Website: bh-photo
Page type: store-pickup
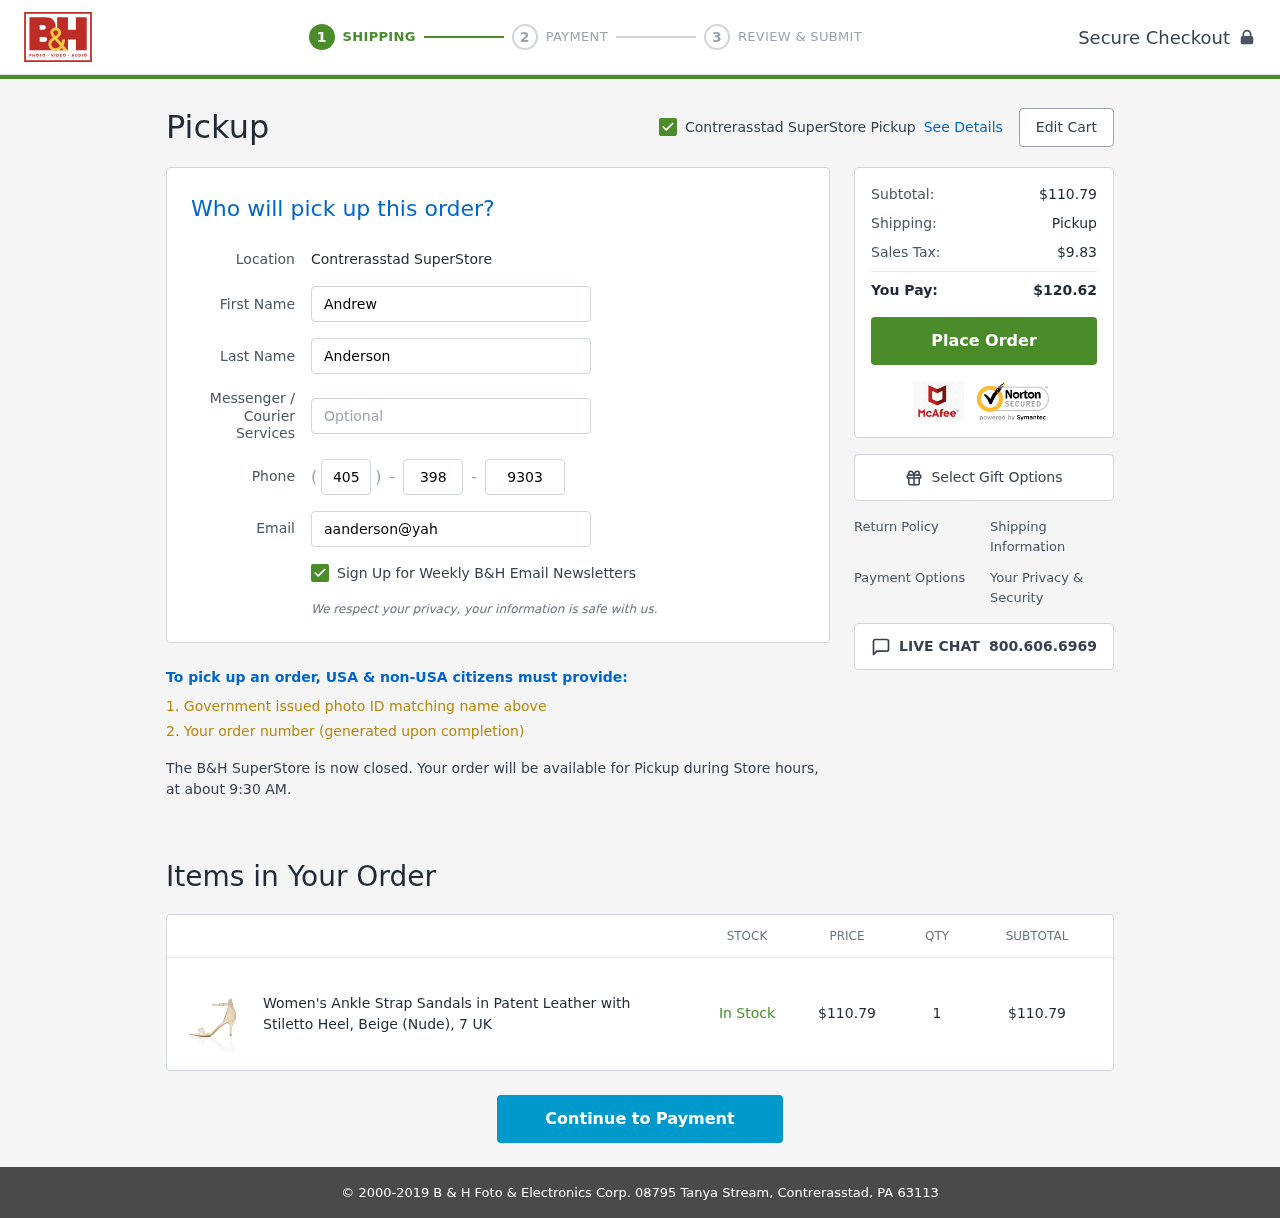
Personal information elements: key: PII_EMAIL
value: aanderson@yahoo.com
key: PII_FIRSTNAME
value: Andrew
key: PII_LASTNAME
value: Anderson
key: PII_LOCATION1_CITY
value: Contrerasstad SuperStore Pickup
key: PII_LOCATION1_CITY
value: Contrerasstad SuperStore
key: PII_PHONE_AREA
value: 405
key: PII_PHONE_PREFIX
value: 398
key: PII_PHONE_SUFFIX
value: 9303
Product elements: key: PRODUCT1_NAME
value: Women's Ankle Strap Sandals in Patent Leather with Stiletto Heel, Beige (Nude), 7 UK
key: PRODUCT1_PRICE
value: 110.79
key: PRODUCT1_QUANTITY
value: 1
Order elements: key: ORDER_SUBTOTAL
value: $110.79
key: ORDER_TAX
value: $9.83
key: ORDER_TOTAL
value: $120.62